Question: I'm making this program in Java in which I sell stuff to those connected via socket. I'm loading the products and prices via JDBC just fine, but I want to display the product with the price next to it in a scrollable table. Right now I just have this JList in which I load the names of the products:
Please, click the link below to understand the question.

What elements should I use and how to accomplish what I'm needing?
Thanks for reading.
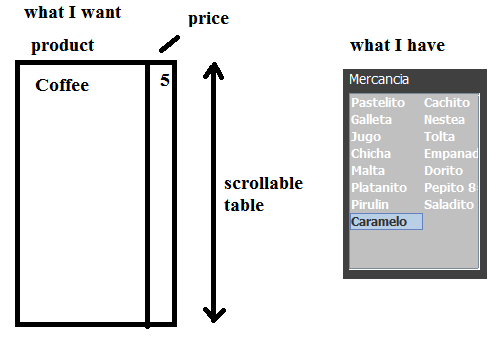
Answer: You need to use 'JTable' with 'JScrollPane'
reference example links:
<URL> might help you